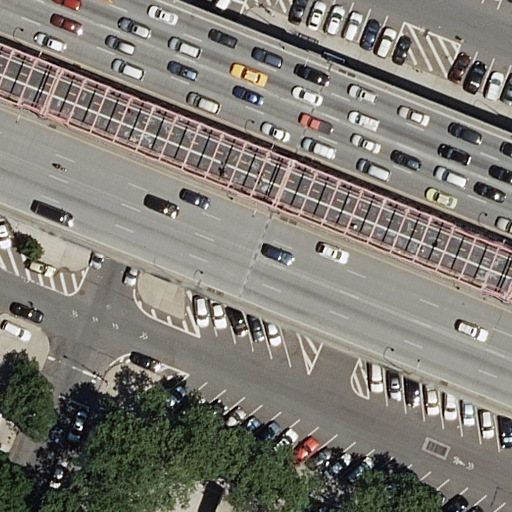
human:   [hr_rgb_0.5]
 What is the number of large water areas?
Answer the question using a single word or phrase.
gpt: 0

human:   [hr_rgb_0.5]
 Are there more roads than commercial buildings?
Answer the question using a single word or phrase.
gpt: yes

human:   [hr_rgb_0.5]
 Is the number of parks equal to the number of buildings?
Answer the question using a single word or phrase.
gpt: no

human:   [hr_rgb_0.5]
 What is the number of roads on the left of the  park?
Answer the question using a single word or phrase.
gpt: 2

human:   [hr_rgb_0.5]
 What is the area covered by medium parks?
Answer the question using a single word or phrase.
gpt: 0m2

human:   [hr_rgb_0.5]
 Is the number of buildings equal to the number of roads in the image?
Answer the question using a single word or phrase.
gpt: no

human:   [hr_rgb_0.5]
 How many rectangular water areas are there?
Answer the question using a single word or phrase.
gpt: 0

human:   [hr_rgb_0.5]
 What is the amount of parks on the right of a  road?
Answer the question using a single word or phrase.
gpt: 0

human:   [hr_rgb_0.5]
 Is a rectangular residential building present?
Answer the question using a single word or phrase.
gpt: no

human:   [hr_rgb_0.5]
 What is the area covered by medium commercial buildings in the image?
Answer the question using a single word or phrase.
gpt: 0m2

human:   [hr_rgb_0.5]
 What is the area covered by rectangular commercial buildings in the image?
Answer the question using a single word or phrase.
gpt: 0m2

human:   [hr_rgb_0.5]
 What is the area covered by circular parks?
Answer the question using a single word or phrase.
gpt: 0m2

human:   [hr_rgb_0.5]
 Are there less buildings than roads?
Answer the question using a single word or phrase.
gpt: yes

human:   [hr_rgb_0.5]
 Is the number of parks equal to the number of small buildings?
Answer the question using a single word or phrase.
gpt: no

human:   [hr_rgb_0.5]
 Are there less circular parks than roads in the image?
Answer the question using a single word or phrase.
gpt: yes

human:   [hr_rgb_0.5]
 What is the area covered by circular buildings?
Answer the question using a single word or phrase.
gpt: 0m2

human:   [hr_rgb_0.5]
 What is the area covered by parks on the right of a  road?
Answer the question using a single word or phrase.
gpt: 0m2

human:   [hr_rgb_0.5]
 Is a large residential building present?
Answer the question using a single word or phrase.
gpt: no

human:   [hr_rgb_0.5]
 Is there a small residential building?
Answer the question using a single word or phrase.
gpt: no

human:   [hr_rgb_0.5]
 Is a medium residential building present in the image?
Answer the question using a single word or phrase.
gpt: no

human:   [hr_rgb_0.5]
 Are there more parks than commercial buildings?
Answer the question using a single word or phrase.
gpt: yes

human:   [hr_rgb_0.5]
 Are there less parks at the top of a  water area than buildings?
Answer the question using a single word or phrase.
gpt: no

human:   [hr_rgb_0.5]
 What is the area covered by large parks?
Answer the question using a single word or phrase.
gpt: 1480m2

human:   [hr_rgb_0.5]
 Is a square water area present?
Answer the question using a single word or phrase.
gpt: no

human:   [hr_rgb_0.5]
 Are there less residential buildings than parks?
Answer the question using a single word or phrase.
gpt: yes

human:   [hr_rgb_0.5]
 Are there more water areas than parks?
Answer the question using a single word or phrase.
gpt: no

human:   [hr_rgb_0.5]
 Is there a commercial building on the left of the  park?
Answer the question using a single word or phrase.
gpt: no

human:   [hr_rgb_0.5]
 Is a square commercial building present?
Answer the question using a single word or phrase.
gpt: no

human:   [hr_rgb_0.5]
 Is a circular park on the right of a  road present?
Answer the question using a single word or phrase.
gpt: no

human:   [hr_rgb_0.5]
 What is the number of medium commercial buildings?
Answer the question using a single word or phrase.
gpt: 0

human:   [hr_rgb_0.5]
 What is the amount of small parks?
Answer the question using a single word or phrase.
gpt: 0

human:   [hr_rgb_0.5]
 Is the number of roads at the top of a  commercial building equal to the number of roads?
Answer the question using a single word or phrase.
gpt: no

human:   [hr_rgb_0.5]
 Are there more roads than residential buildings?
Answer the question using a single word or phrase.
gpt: yes

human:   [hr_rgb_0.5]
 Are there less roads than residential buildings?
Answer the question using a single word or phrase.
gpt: no

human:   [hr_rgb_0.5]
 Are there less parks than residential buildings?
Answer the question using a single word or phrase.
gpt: no

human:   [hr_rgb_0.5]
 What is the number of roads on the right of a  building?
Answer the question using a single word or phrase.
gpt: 0